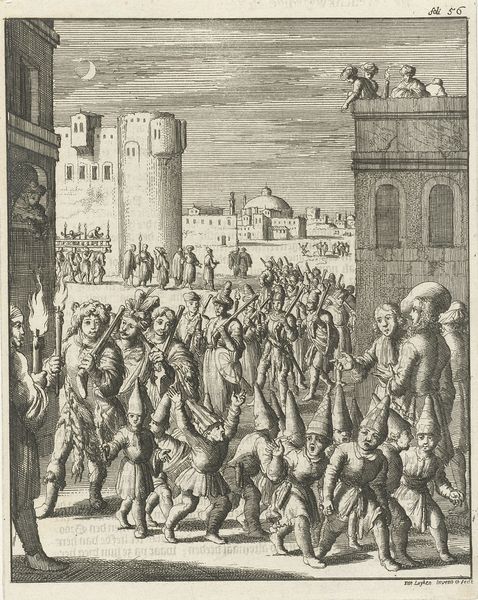
Titel: Optocht van het schoenmakersgilde te Aleppo, voorafgegaan door een groep jongens met papieren puntmutsen
Künstler: Jan Luyken
Standort: Amsterdam
Institution: Rijksmuseum
Schlagwörter: gott, himmel, menschen, stadt, abend, fenster, nacht, gebäude, bibel, mord, kostüm, kinder, turm, zuschauer, monochrom, kuppel, mond, stich, altes testament, rundbögen, umzug, opfer, turban, zwerge, testament, fackeln, naher osten, spitzhüte, tod der erstgeorenen